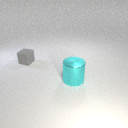
small gray rubber cube behind large cyan metal cylinder